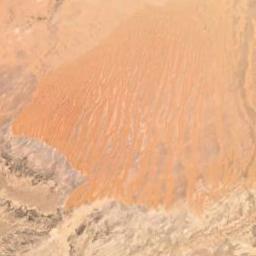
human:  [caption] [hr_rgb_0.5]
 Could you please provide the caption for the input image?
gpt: This is a yellow desert with wavy stripes beside the brown bare ground .

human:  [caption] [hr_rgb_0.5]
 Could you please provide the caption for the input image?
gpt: The desert has deep yellow sand and the desert terrain is rugged .

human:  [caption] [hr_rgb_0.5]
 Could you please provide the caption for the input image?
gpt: The yellow desert is next to the bare land .

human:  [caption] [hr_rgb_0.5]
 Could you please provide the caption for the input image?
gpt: There are many lines in the desert .

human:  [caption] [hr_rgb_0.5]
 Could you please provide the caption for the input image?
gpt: A desert covered by sand and some bare ground .